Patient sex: M
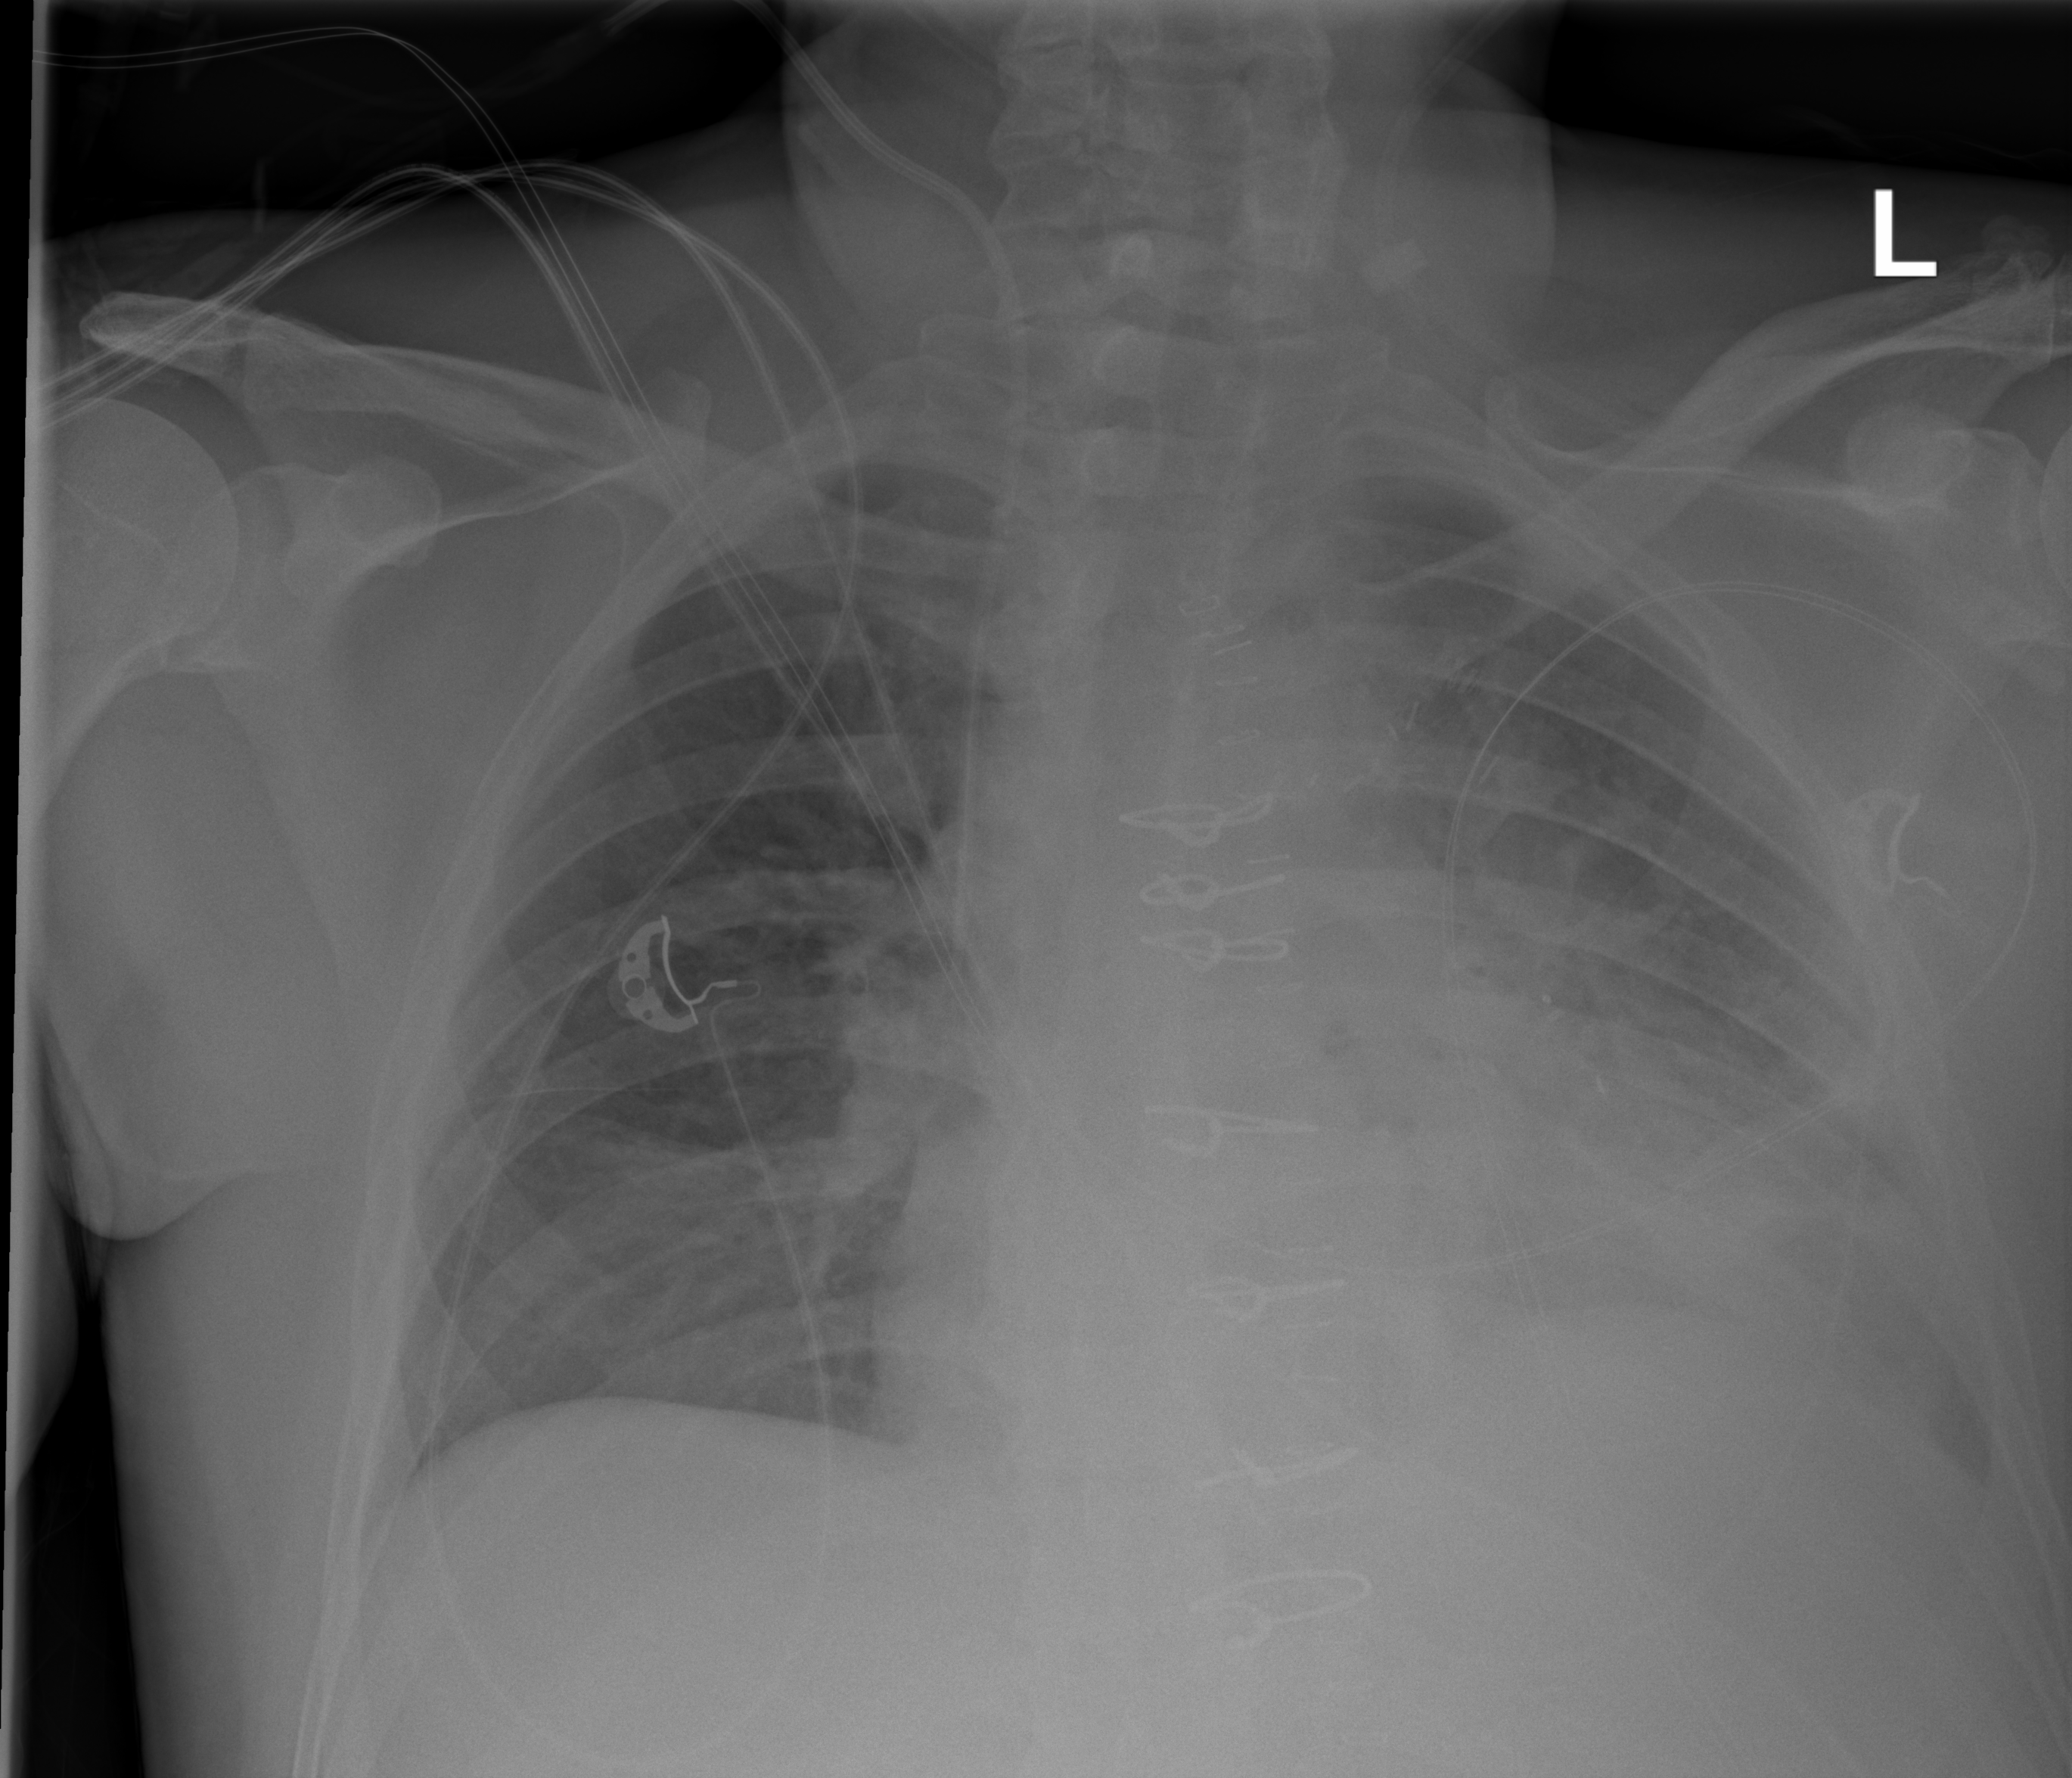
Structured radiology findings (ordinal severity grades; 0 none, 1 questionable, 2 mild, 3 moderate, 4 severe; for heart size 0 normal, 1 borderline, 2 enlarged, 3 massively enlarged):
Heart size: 2
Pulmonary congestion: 2
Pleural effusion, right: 0
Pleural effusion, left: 3
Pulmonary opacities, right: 0
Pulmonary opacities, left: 2
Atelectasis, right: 2
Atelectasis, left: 3